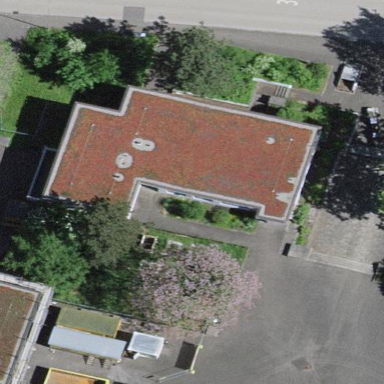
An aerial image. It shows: School building.